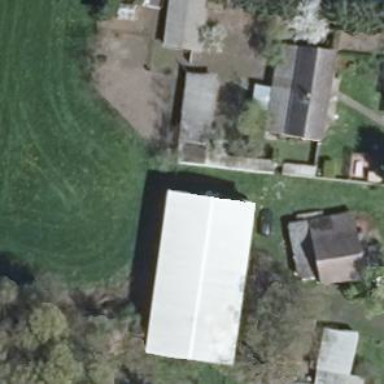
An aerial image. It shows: Building with gabled roof oriented along its structure. The roof is light gray in color.